Тонкий, прочный, но гибкий стальной канат установлен горизонтально над широкой улицей и сильно натянут. Акробат медленно движется по натянутому канату. Когда он достигает четверти пути (точка $Q$ на рисунке), ближайшая точка трисекции каната $T$ (точка, находящаяся на трети пути) сместилась на $5~см$ от своего изначального положения. На сколько будет смещена точка $Q$, когда акробат достигнет точки $T$?
Можно ли обобщить полученный результат на произвольные точки $Q$ и $T$? Считать, что масса каната пренебрежимо мала, что его смещения всегда очень малы по сравнению с её длиной и что его натяжение можно считать постоянным.
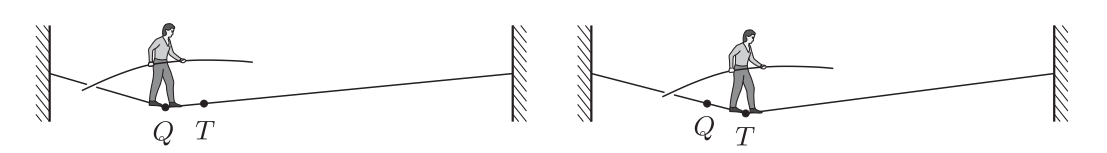
Ответ: Для произвольных точек $Q$ и $T$ смещения будут равны.
Темы:
T, ★, Механика, Статика, 200 задач, Канат